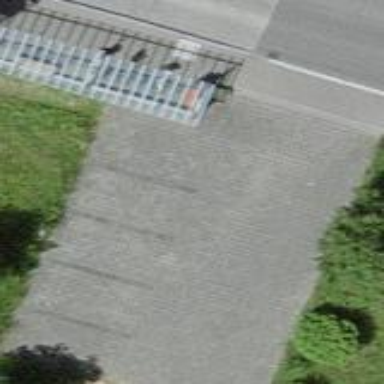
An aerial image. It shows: Parking area with paving stones surface.